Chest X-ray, AP view. Patient: 39 years old, sex M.
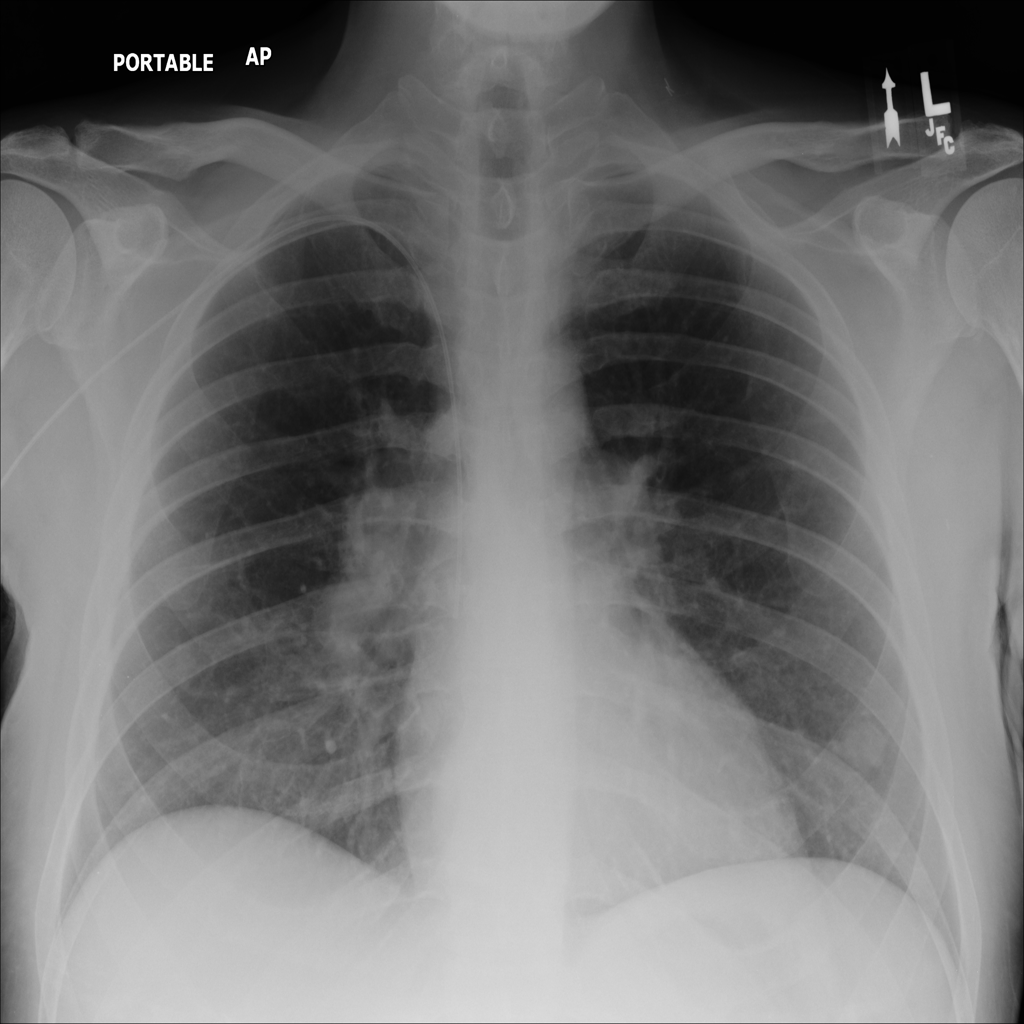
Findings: Infiltration, Nodule